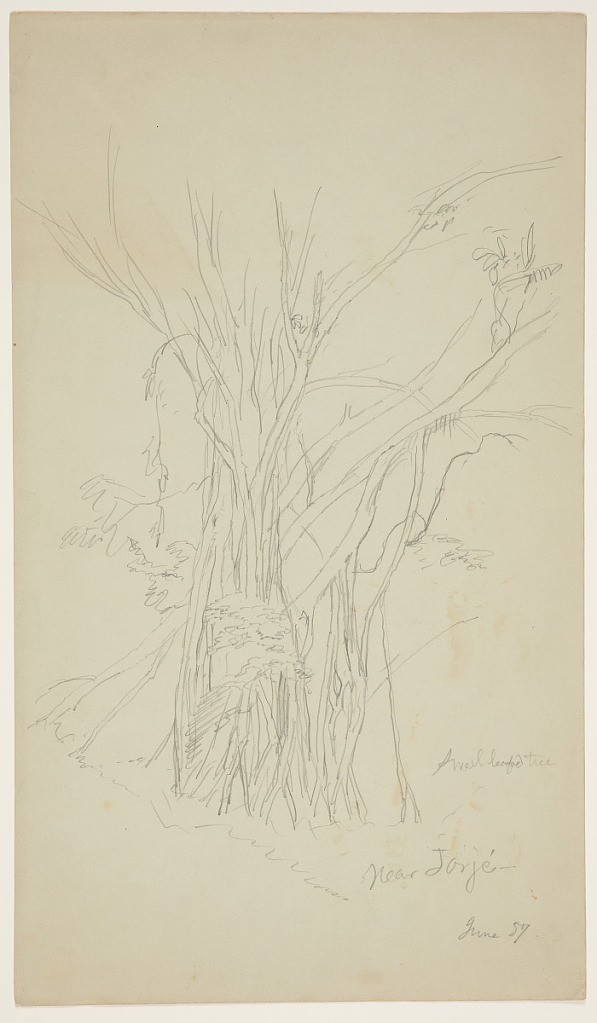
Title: Small-Leaved Tree near Jorje, Ecuador
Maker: Frederic Edwin Church, American, 1826–1900
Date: June 1857
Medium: Graphite on gray-green wove paper
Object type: Drawing
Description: Botanical sketch of a tree with small leaves and many separate boughs. At its base, the tree has numerous distinct trunks, in addition vines or tendrils affixed to it. Boughs bifurcate as they approach the upper portion of the composition.